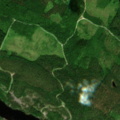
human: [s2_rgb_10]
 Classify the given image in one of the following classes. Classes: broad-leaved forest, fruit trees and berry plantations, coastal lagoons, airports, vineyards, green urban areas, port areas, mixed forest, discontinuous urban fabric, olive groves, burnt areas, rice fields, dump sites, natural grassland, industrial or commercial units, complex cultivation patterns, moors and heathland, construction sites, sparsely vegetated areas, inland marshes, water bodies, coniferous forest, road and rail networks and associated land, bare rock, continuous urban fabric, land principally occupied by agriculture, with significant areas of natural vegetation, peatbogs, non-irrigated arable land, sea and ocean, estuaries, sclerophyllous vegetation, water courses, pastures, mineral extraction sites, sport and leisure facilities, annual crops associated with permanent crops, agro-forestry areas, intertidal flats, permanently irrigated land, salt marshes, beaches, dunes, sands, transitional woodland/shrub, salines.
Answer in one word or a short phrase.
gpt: coniferous forest, mixed forest, transitional woodland/shrub, water bodies